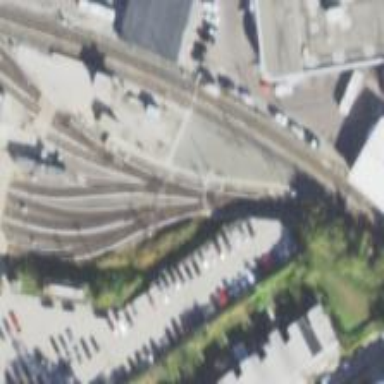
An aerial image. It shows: Yard used for service maintenance of electrified light rail railway.